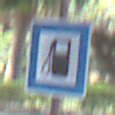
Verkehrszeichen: Tankstelle
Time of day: MorningAfternoon
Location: Outdoor (Suburban)
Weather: PartlyCloudy
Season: NotSpecified
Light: Natural